Question: So, I have this layout looks like this
As you can see there, the div is floating/aligned to the right side perfectly but on the left side there's a gap between it, how do I clear the gap?
DIV CSS:
'''
.thread-list{
width: 40%;
background-color: #fff;
padding: 10px;
border-style:solid;
border-width:1px;
border-color:#F0F0F0;
margin-bottom: 3px;
margin-right: 10px;
margin-bottom: 10px;
overflow: auto;
float: left;
}
'''
NOTE: The div is showing content dynamically (from database), and I can't make the div in 2 separated columns.
Sorry, if I'm being not clear enough.
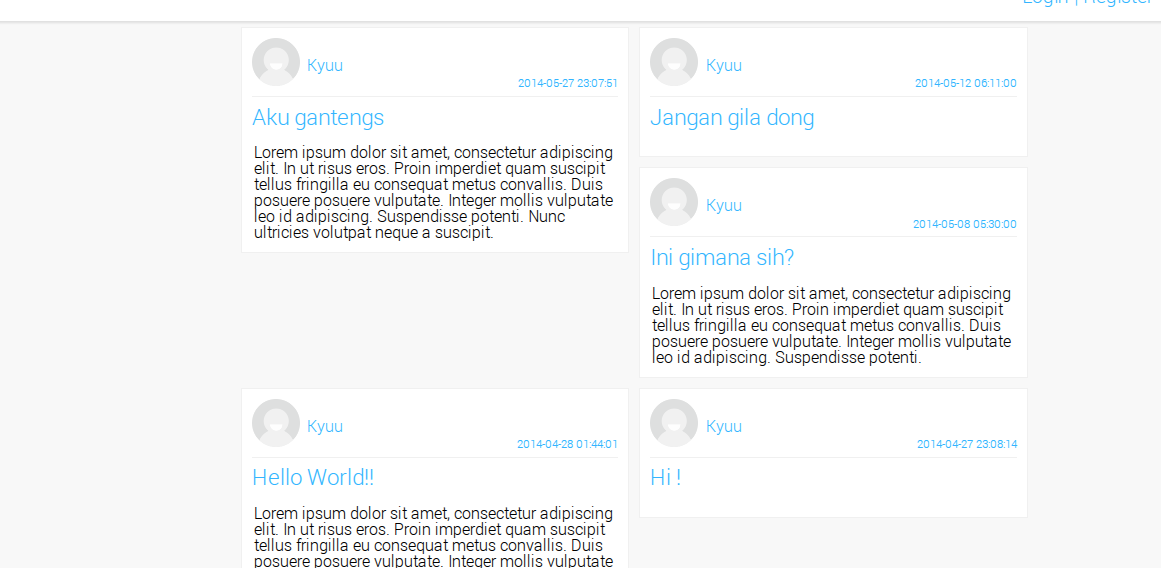
Answer: <URL>
If you float multiple elements & one of the div has larger height then others, then these types of effect are created (the one you showed in your screenshot).
clear float left from 1st element of each row using ':nth-child(2n+1)' in your case its '..2n..' cuz you have 2 elements in one row.
Add this css in your style-sheet:
'''
.thread-list:nth-child(2n+1){
clear:left;
}
'''
Solution 1 will align all the div's but there will still be a negative space beneath, if you dont want that then you have to use plugins like <URL>, this effect can not be achieved with pure css.